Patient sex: M
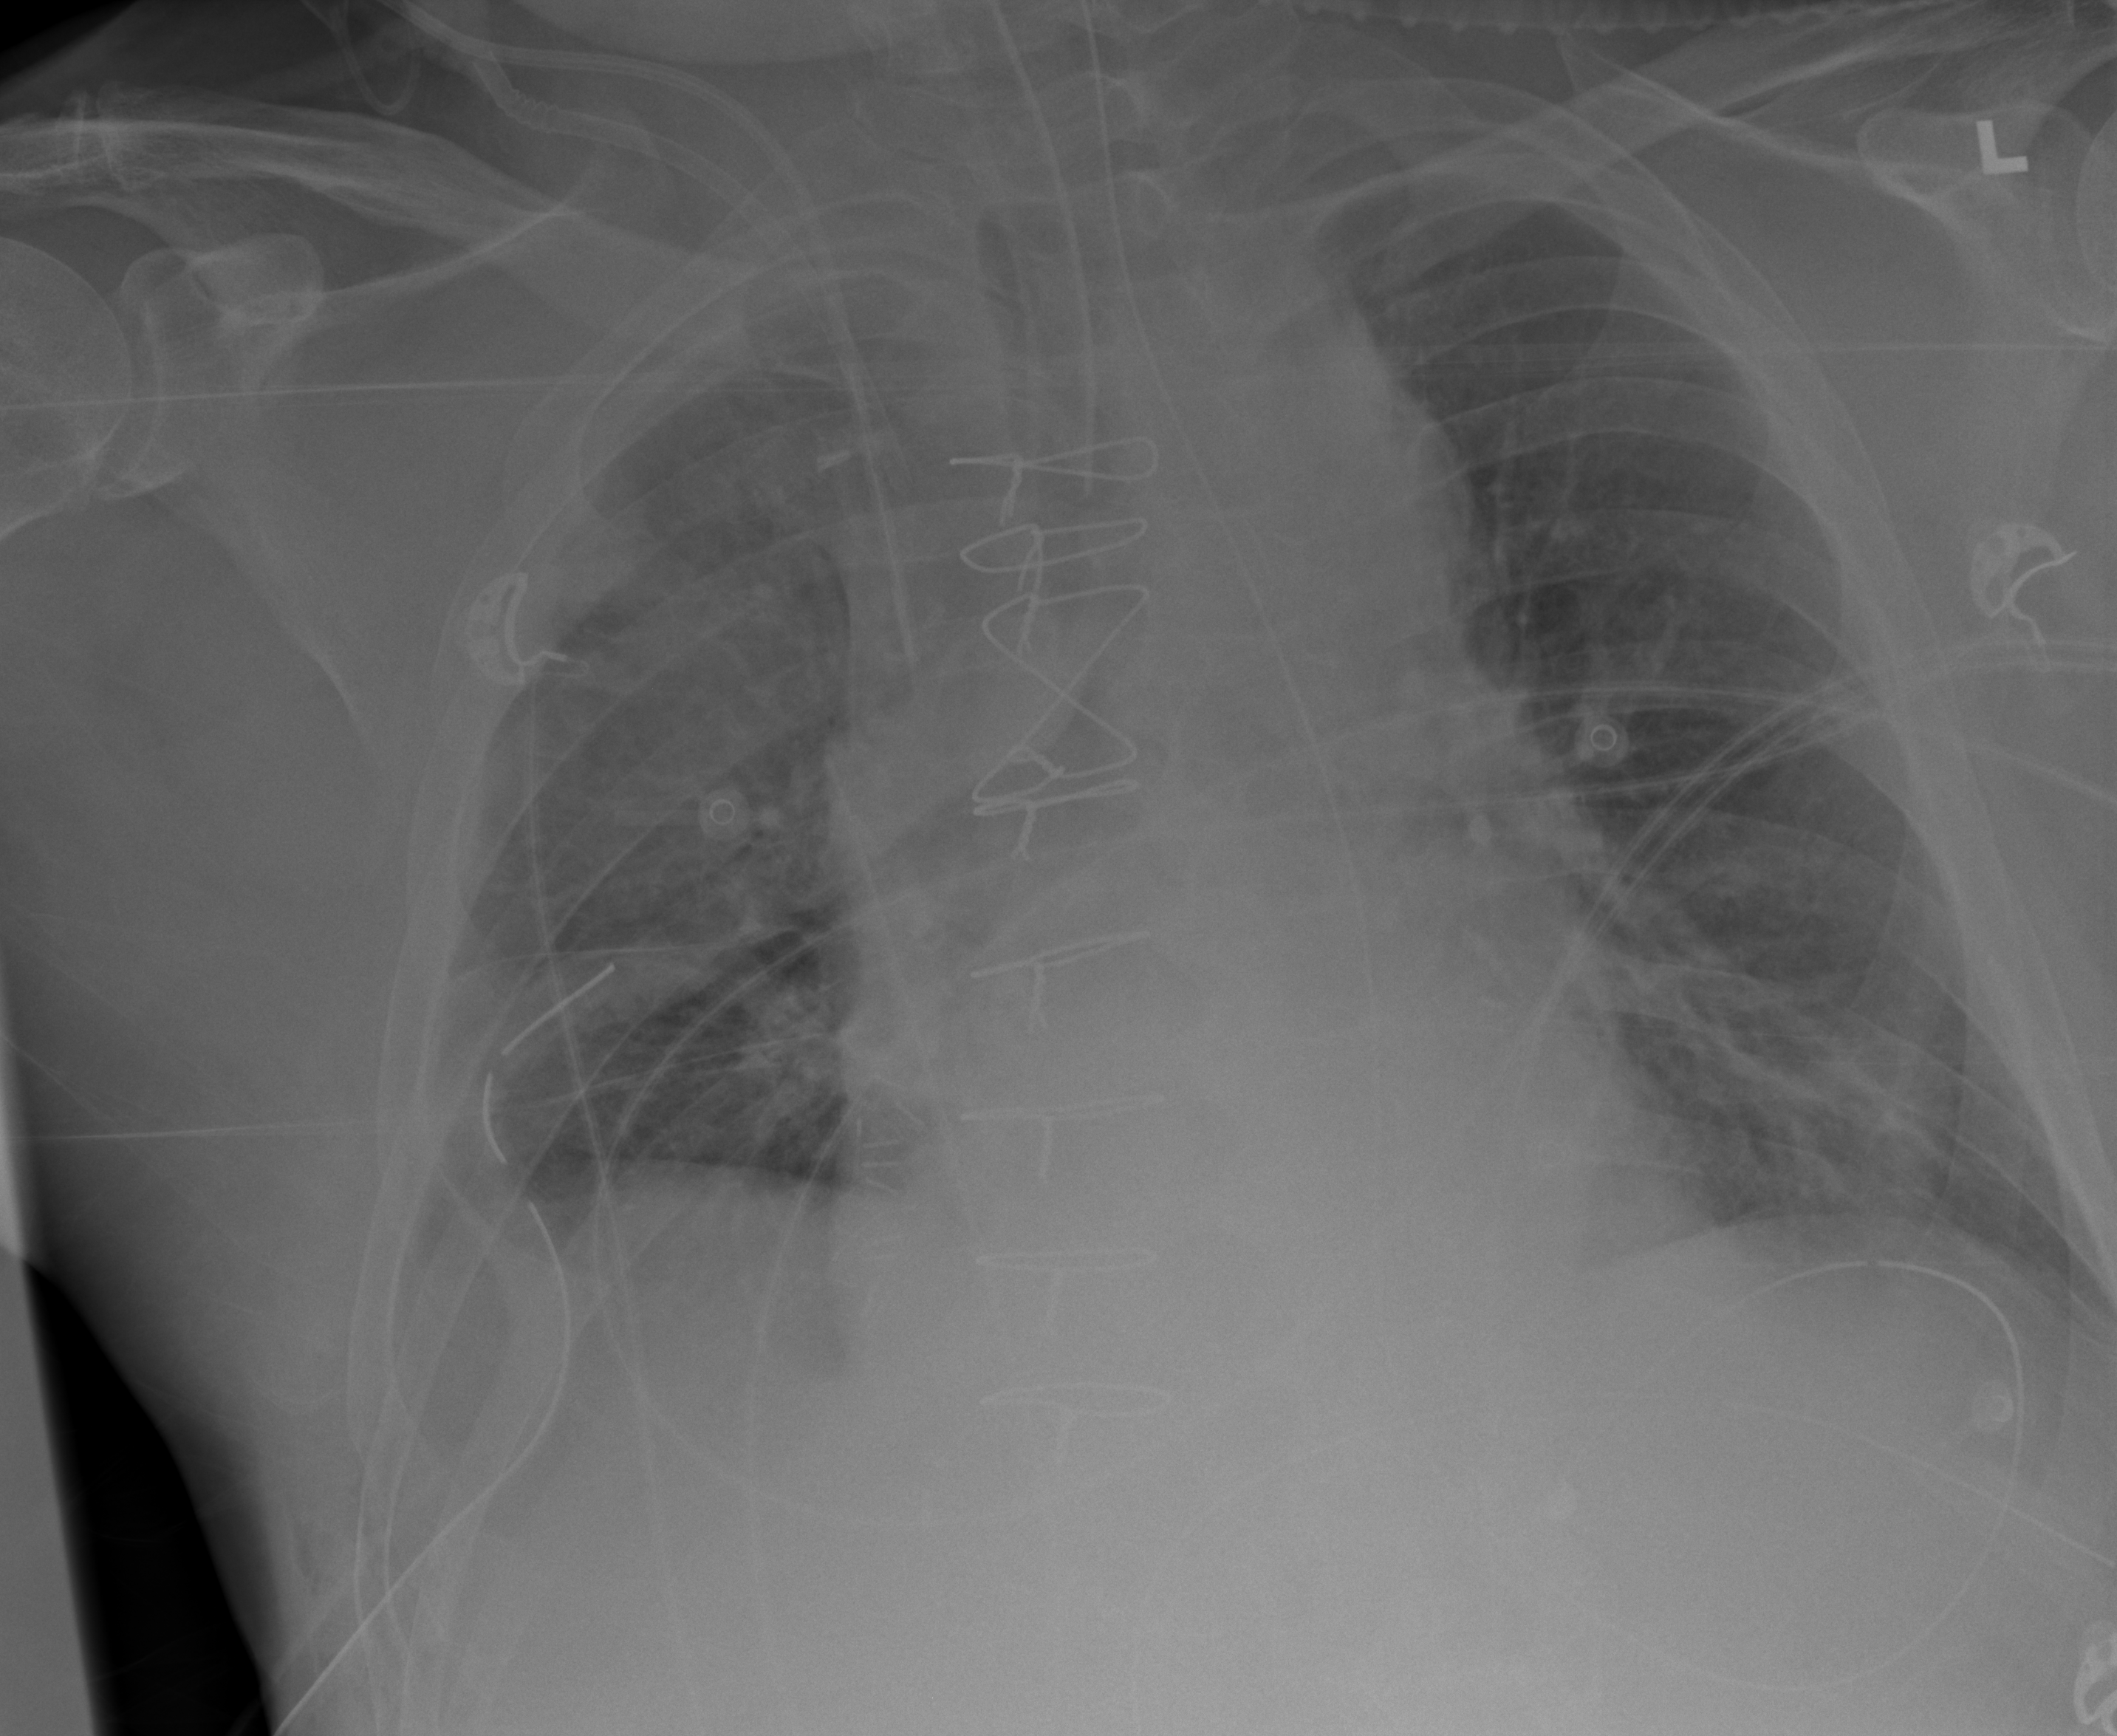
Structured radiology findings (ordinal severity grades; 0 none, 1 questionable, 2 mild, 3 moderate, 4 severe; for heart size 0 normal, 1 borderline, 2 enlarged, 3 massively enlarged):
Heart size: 2
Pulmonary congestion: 2
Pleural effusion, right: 2
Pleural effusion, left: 0
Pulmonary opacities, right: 2
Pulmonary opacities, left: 0
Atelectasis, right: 2
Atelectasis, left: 0